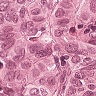
Metastatic tissue present: yes